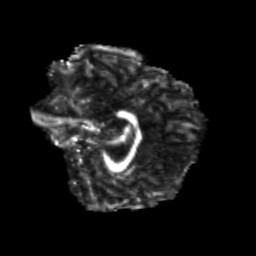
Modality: FA
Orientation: sagittal
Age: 23
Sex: female
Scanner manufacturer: siemens
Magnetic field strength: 3 T
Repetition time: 3.5 s
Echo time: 0.104 s